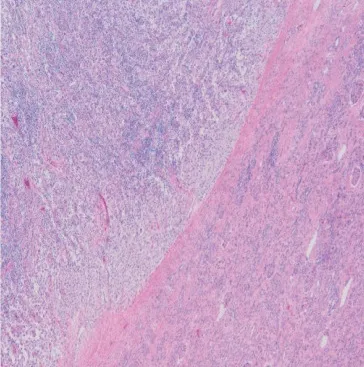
Primary tumor histology. Under low magnification (x40), the lesion can be seen arising in the kidney (A).
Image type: pathology (h&e)